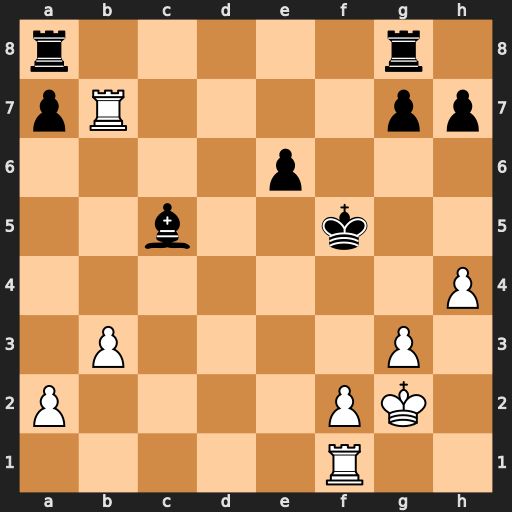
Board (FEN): r5r1/pR4pp/4p3/2b2k2/7P/1P4P1/P4PK1/5R2
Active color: w
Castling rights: -
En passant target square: -
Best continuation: Rb5 Kf6 Rxc5